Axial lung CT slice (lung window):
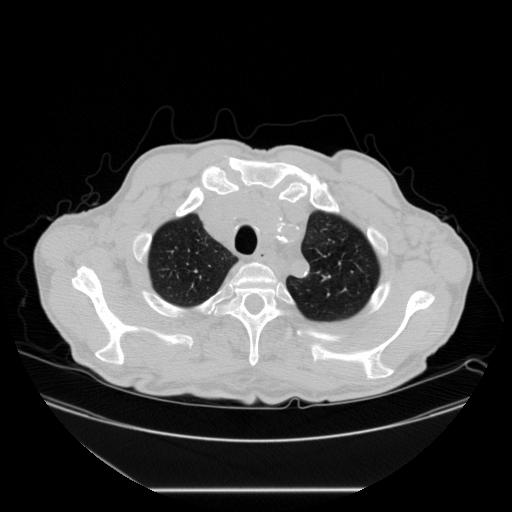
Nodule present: no